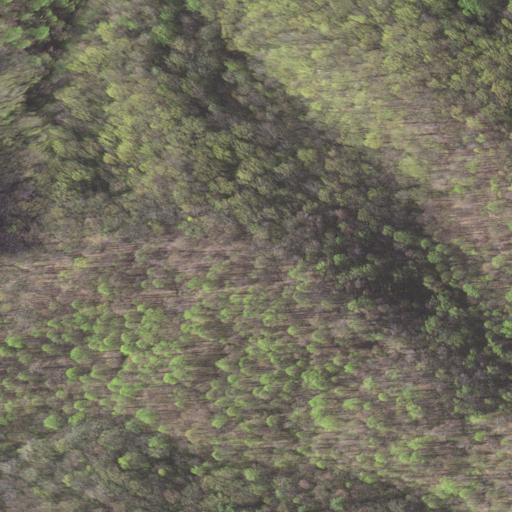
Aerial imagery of mountain in Virginia named Turners Knob containing deciduous forest and mixed forest